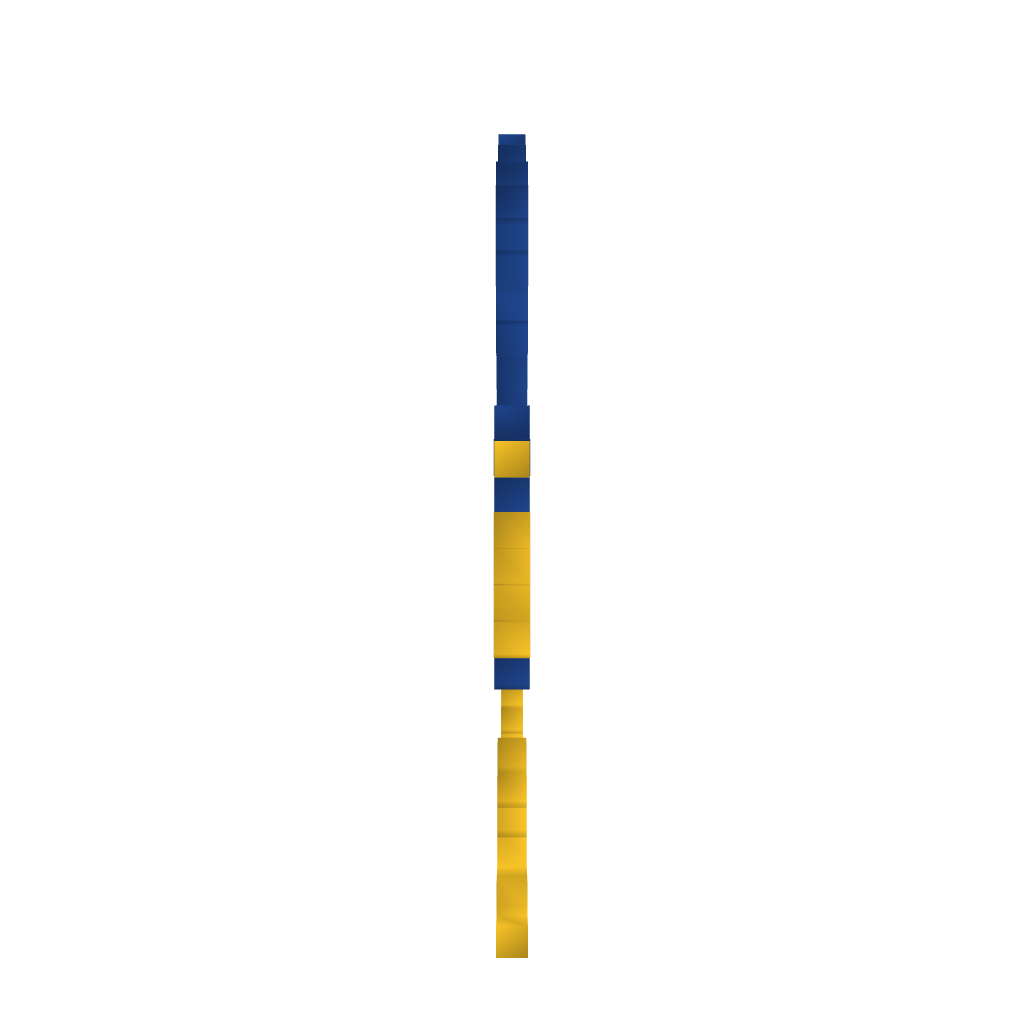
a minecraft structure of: Airman (ErnieCIII)